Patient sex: M
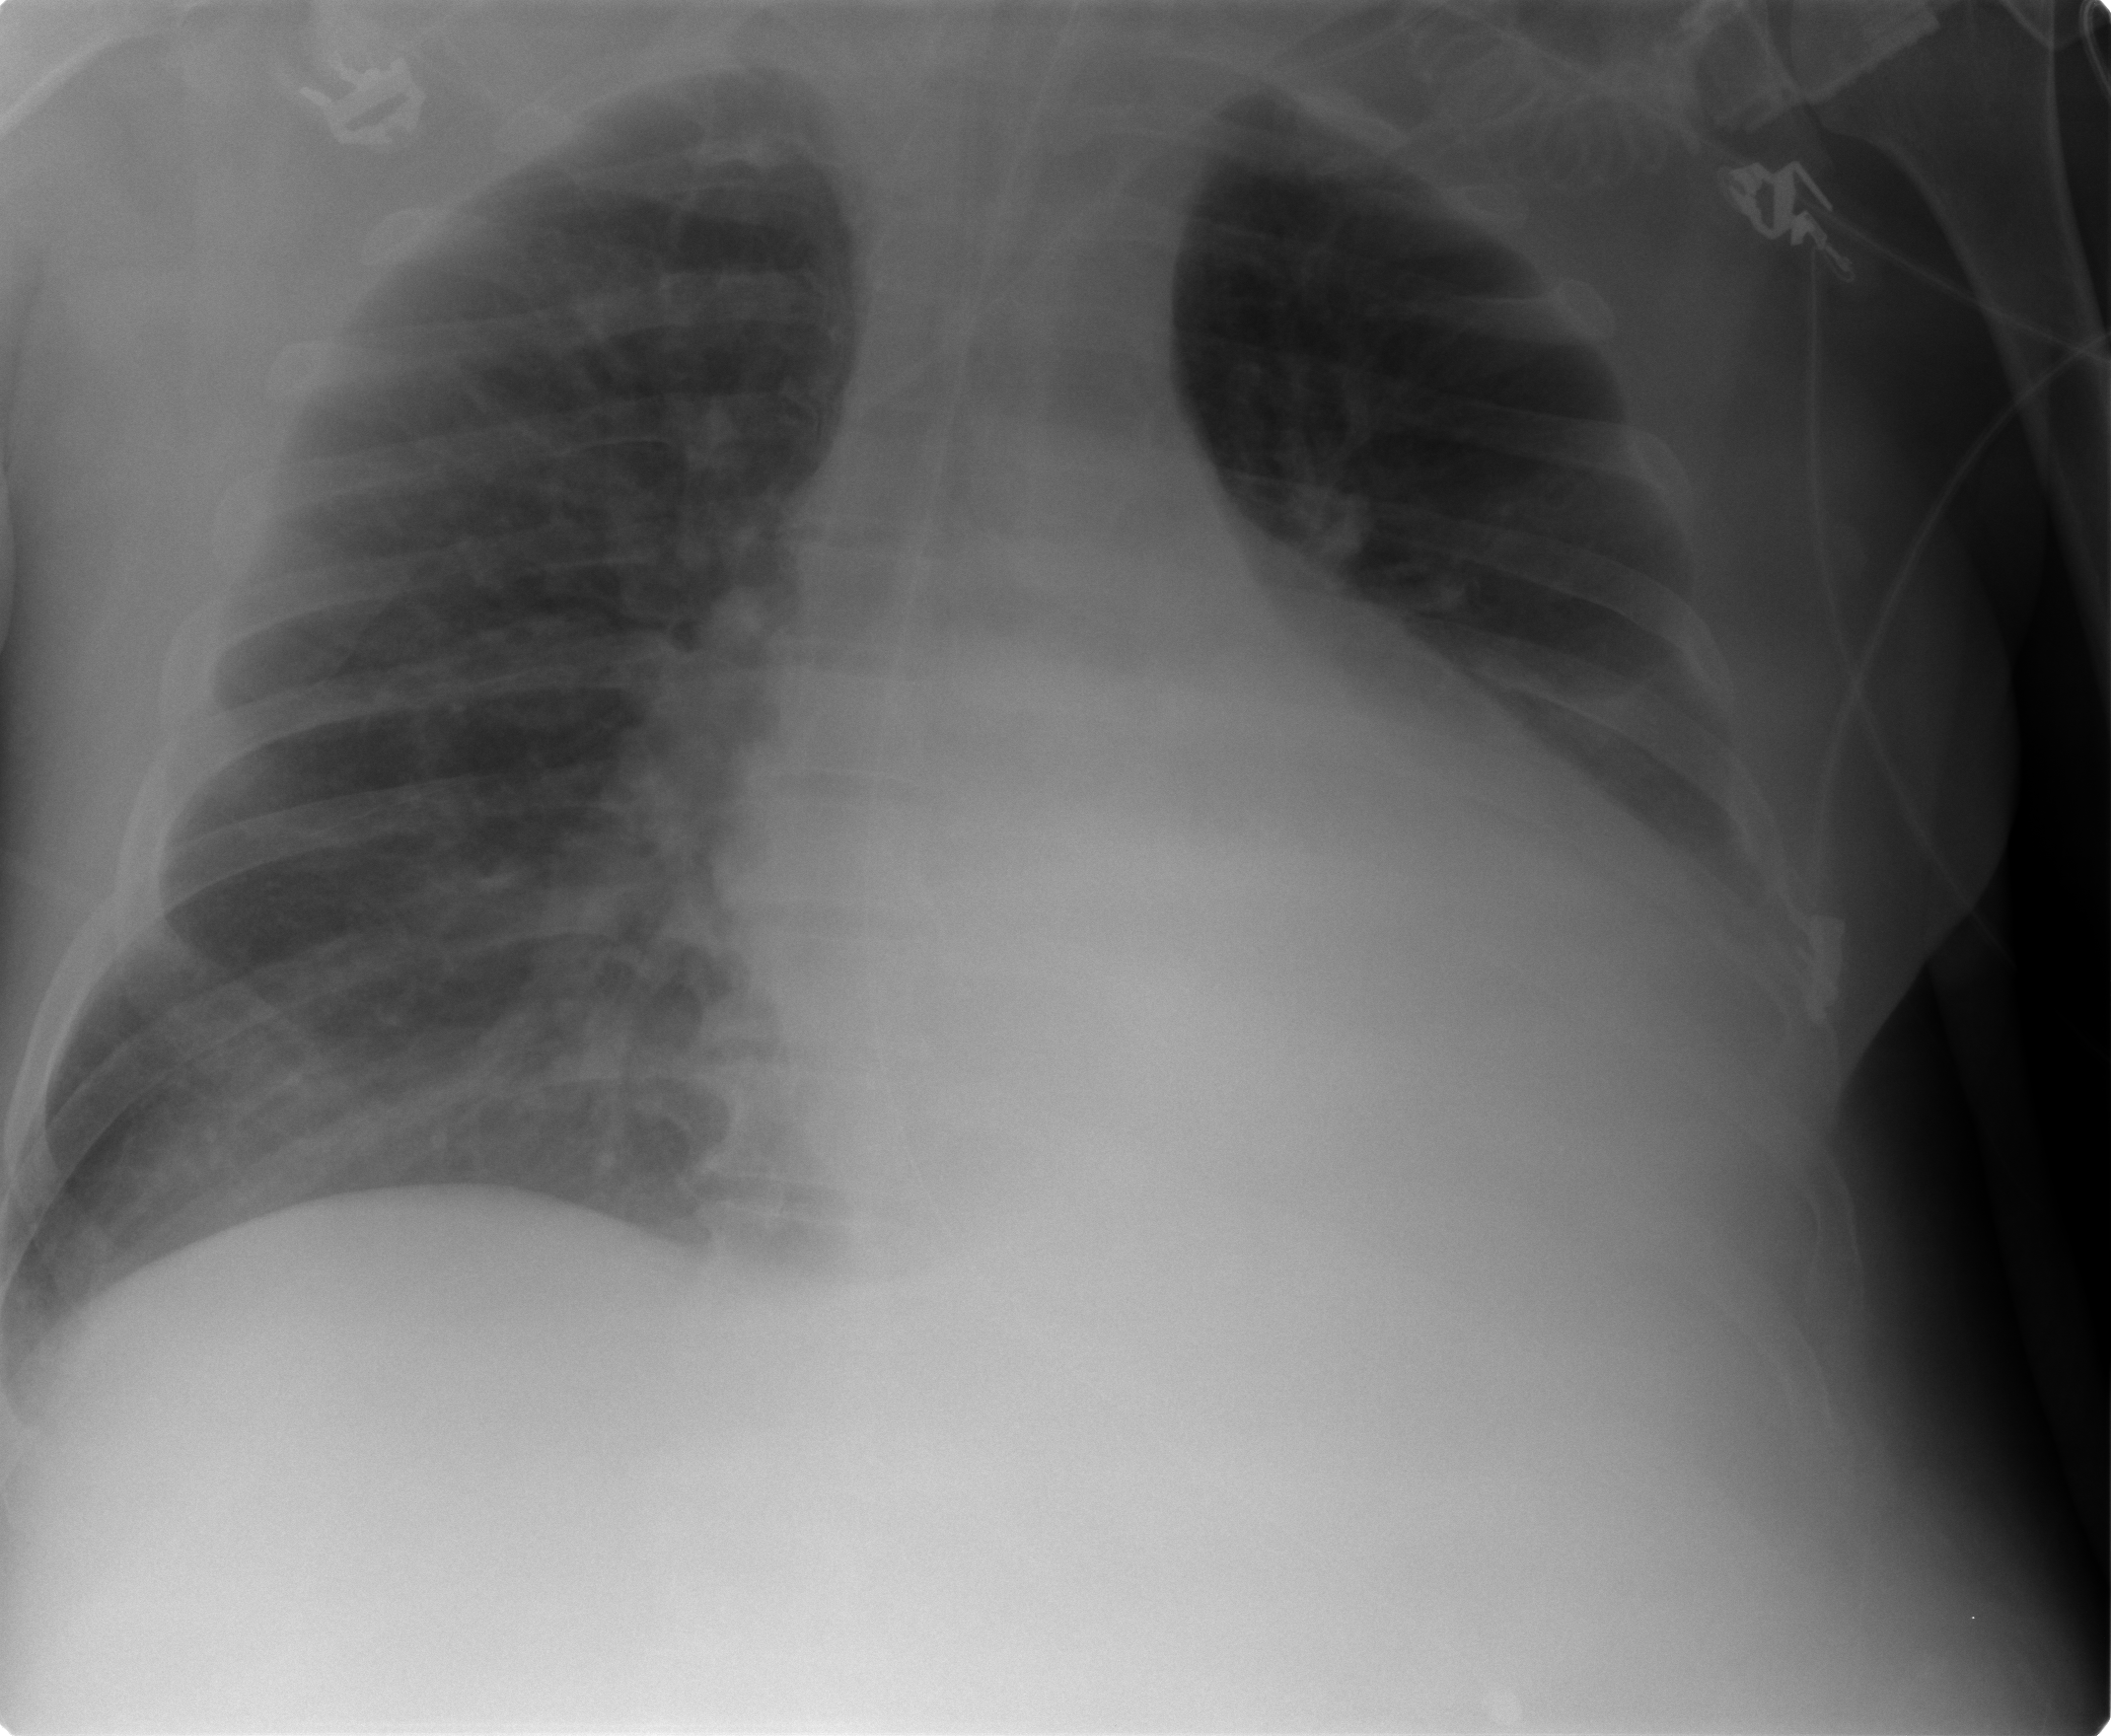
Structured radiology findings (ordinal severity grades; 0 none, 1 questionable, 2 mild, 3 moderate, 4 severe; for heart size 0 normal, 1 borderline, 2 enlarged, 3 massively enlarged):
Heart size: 2
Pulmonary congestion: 2
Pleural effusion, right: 0
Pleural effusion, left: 0
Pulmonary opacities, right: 0
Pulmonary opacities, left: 0
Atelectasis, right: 2
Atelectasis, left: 0